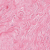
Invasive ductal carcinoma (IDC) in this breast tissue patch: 0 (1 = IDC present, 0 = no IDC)